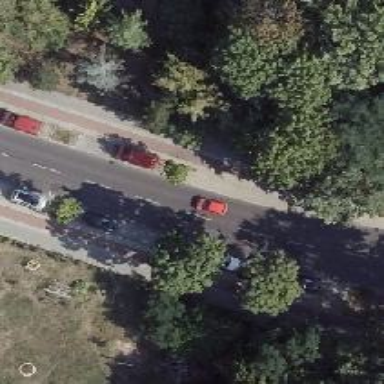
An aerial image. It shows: Secondary road with asphalt surface and lane markings. It has separate cycle track and sidewalks on both sides.